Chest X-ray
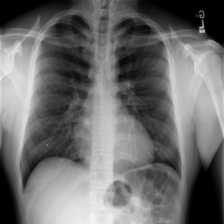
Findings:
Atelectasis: negative
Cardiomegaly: positive
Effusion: negative
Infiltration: negative
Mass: negative
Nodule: negative
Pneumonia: negative
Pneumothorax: negative
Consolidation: negative
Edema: negative
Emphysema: negative
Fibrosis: negative
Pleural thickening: negative
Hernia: negative